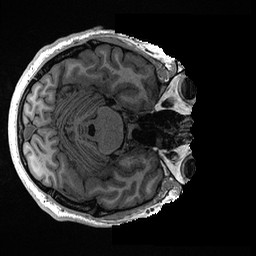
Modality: T1w
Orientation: axial
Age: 29
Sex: male
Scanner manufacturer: ge
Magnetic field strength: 3 T
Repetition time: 0.006952 s
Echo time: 0.00292 s